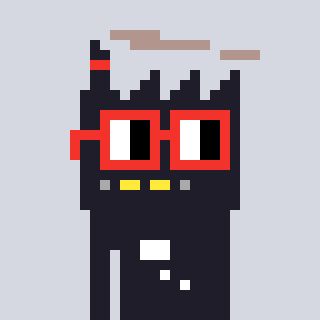
a pixel art character with square red glasses, a factory-shaped head and a grayscale-colored body on a cool background